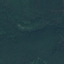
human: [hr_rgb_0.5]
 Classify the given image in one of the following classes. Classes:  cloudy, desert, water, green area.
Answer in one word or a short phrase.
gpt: green area